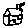
Label: house